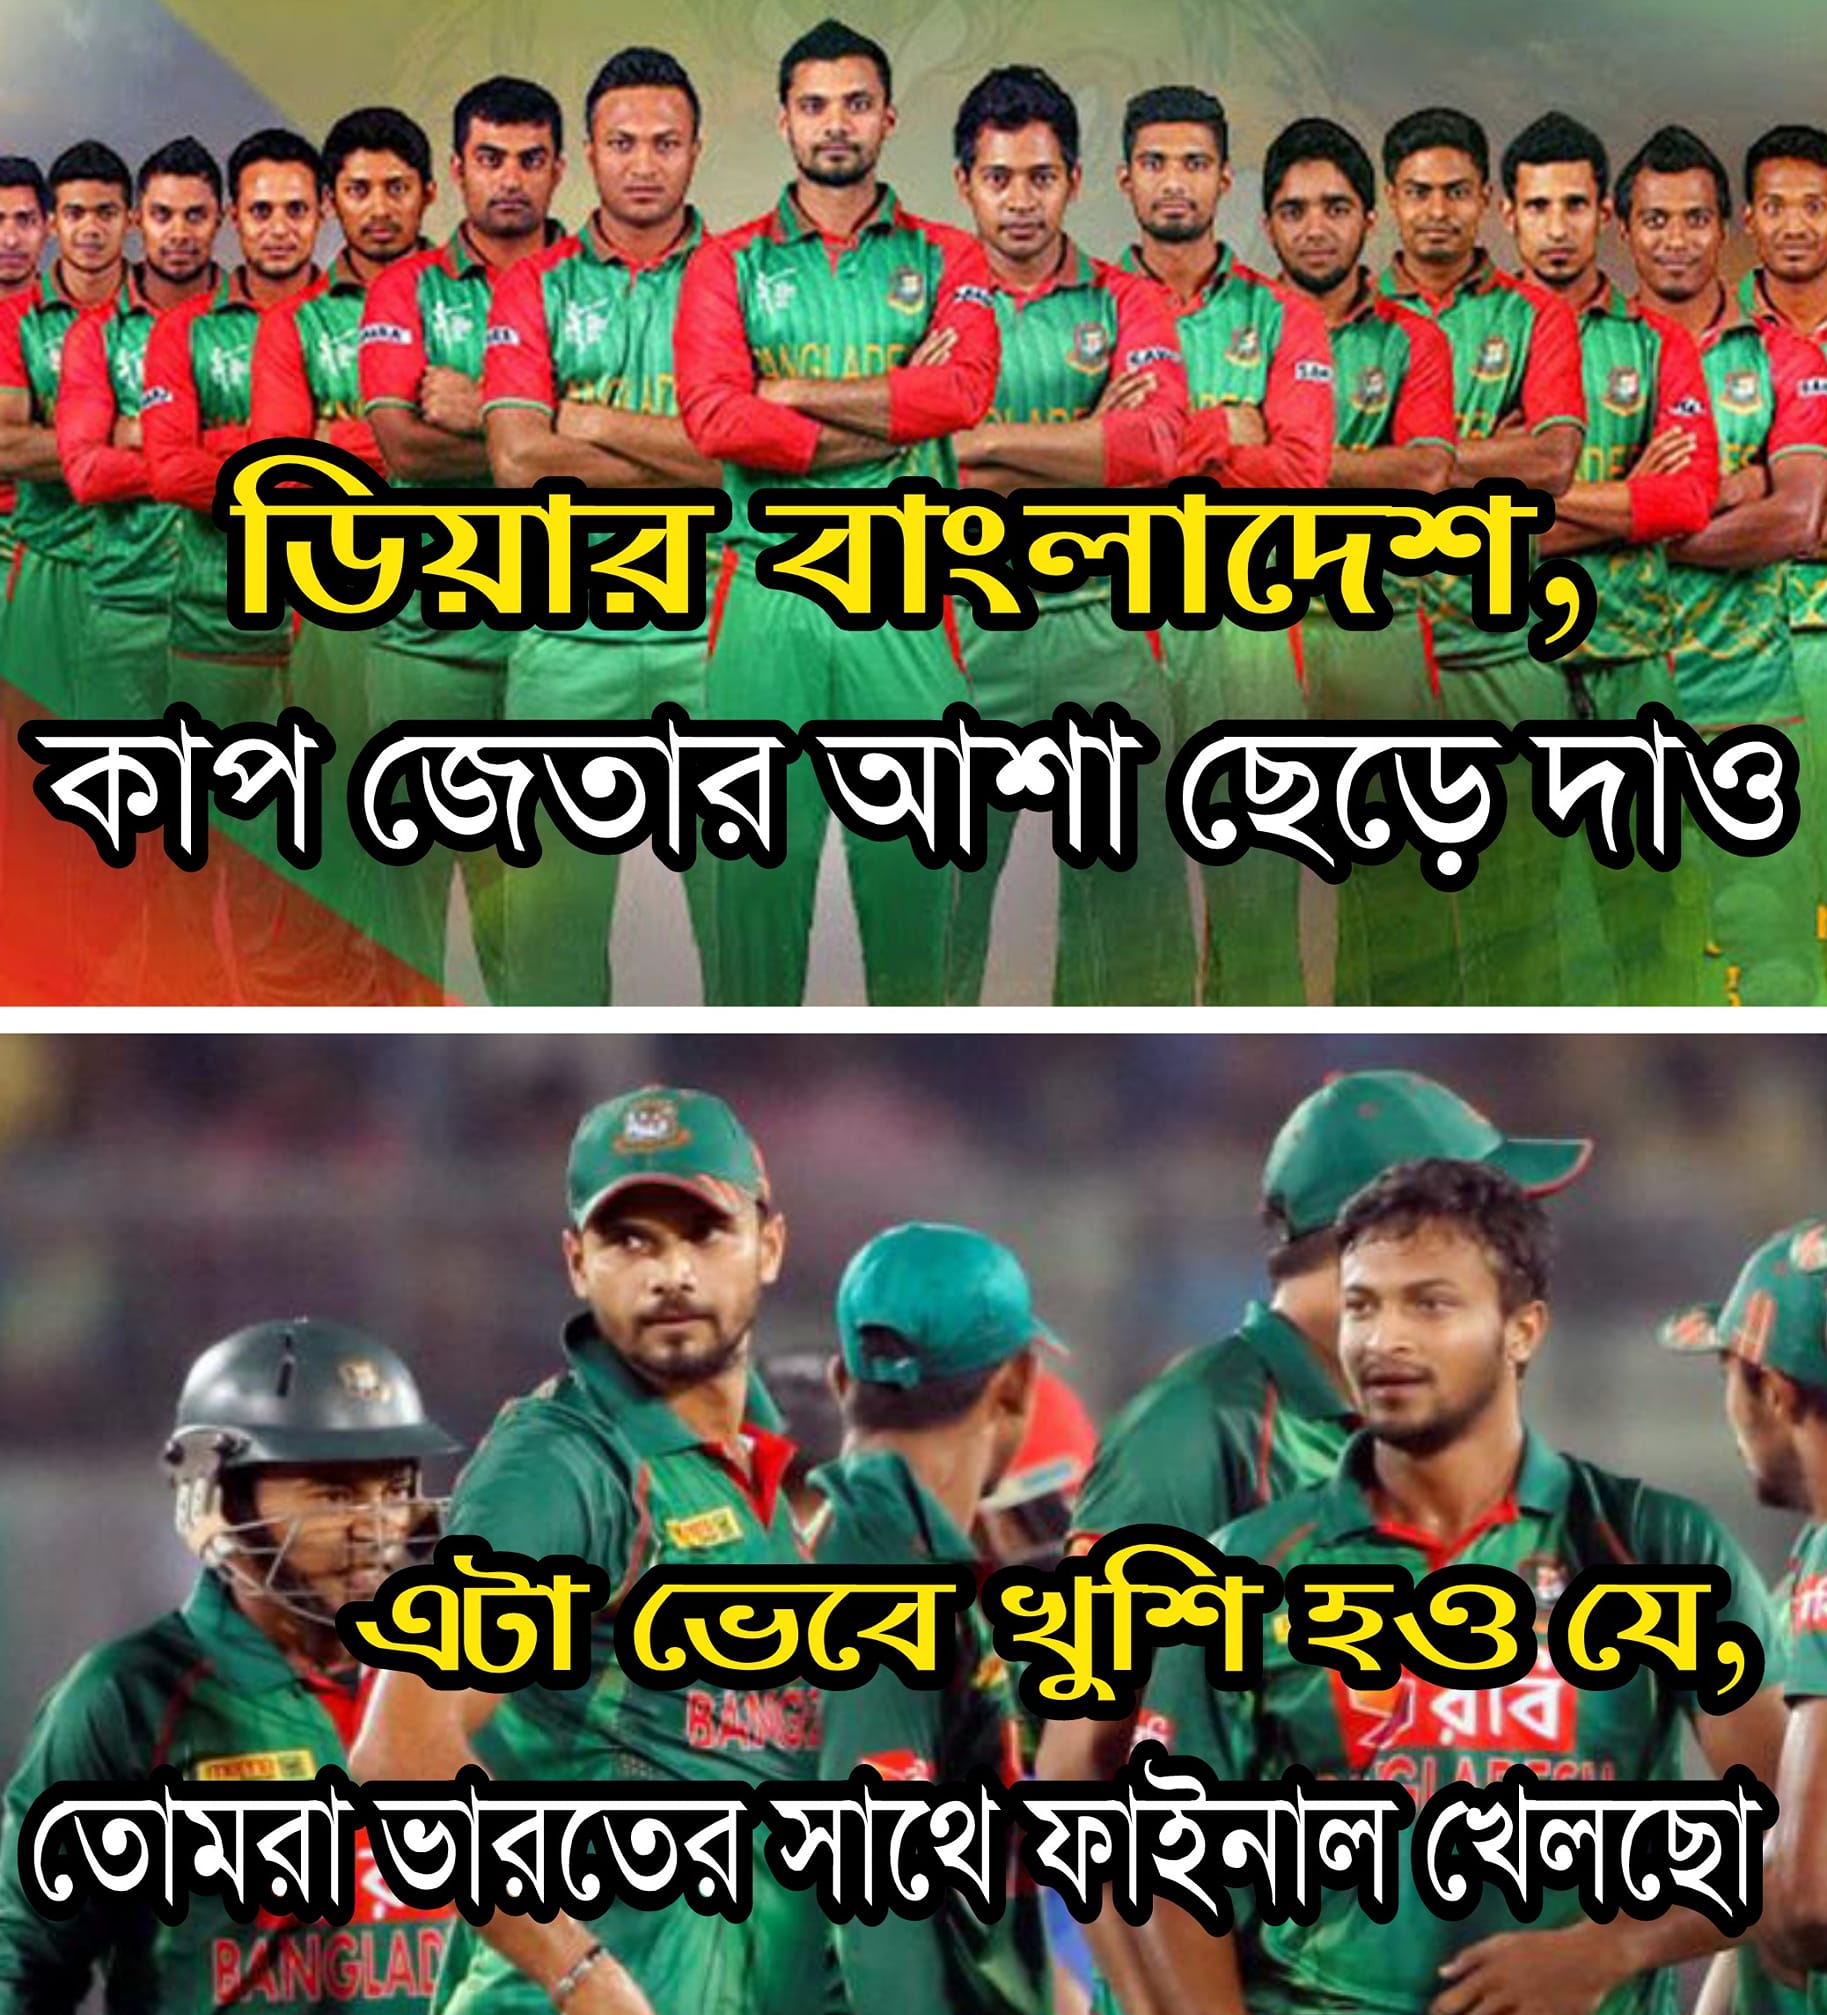
Caption: ডিয়ার বাংলাদেশ ,   কাপ জেতার আশা ছেড়ে দাও     এটা ভেবে খুশি হও যে, তোমরা ভারতের সাথে ফাইনাল খেলছো
Label: hate